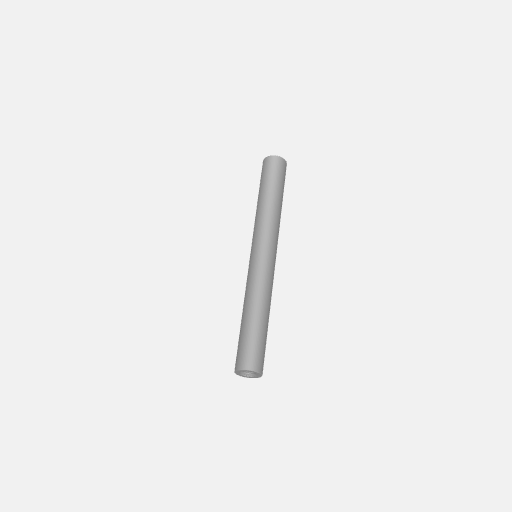
Part: Standoff6OD54